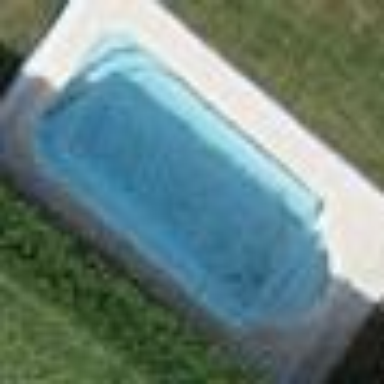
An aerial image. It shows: Swimming pool located in leisure land.